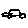
Label: car